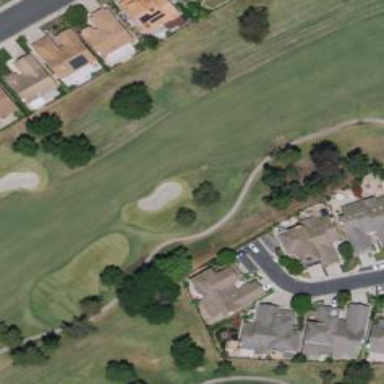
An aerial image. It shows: Golf hole.